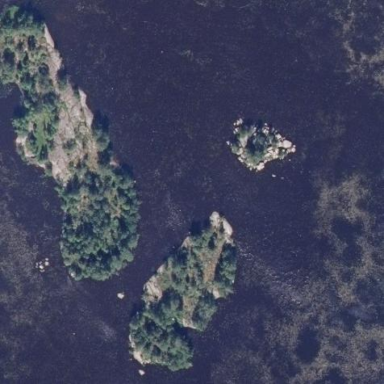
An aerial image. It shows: Islet surrounded by woodland.